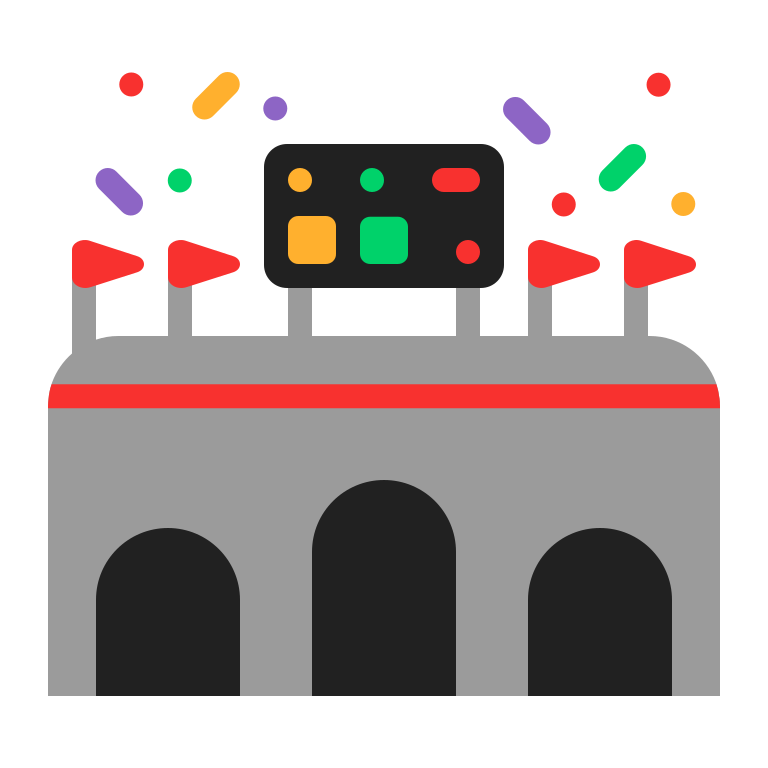
stadium flat